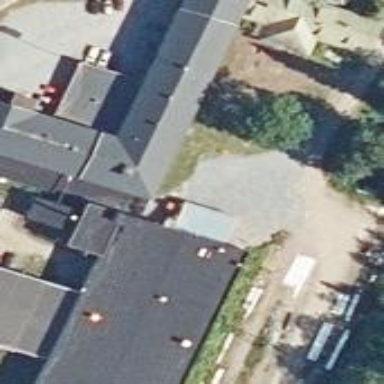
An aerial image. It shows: Commercial building.